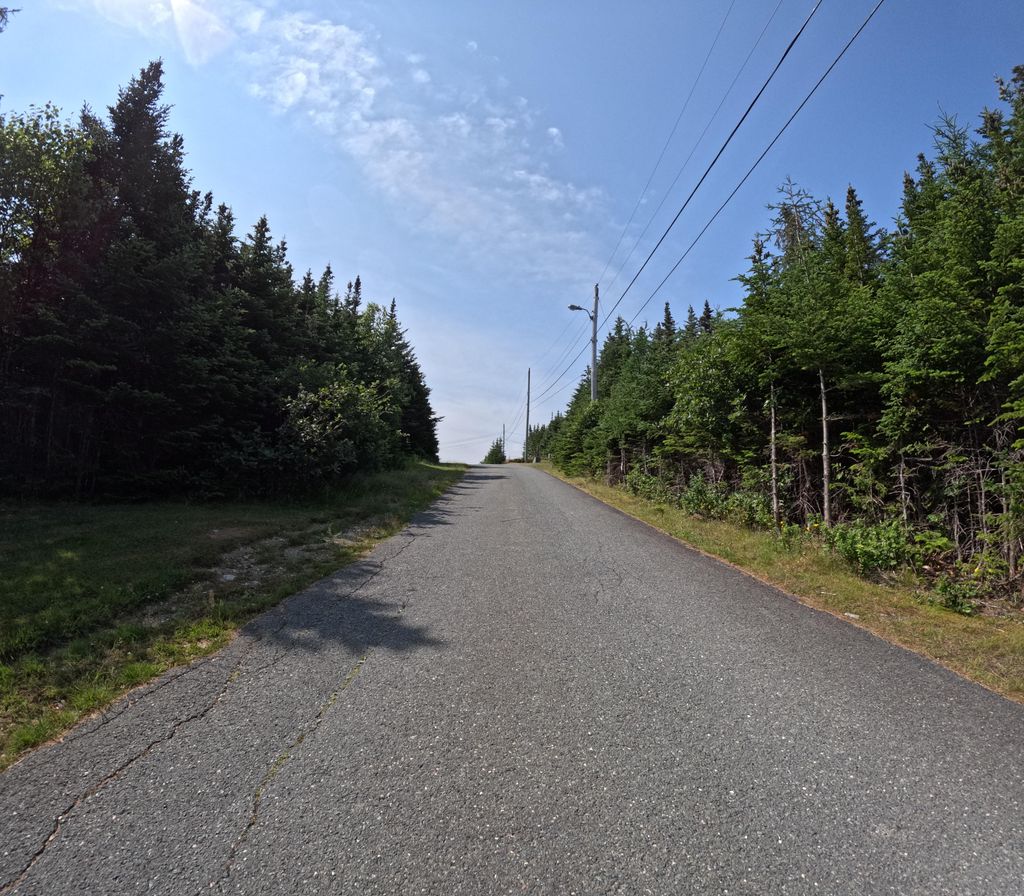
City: st_johns